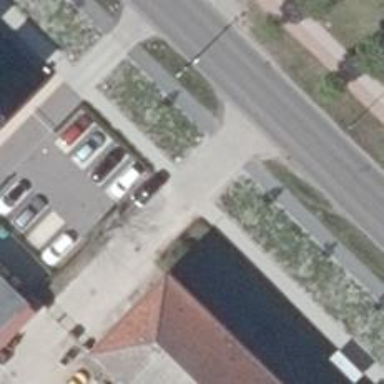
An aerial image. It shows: Road serving as parking aisle.